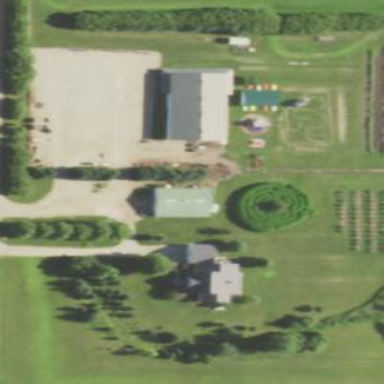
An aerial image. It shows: Farmyard area.